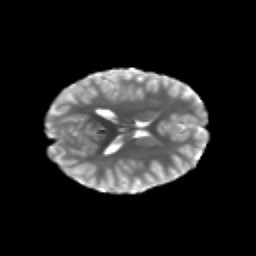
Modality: T2w
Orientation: axial
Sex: female
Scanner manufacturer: siemens
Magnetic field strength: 3 T
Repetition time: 5 s
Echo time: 0.071 s